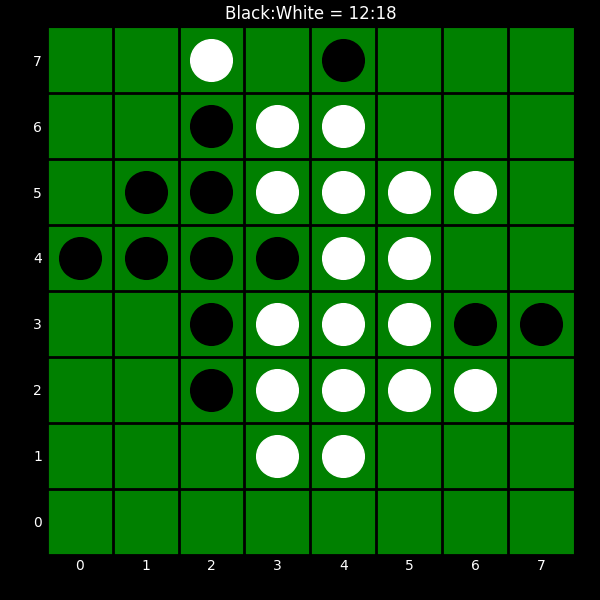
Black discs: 12
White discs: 18